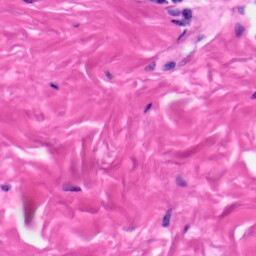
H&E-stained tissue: Skin